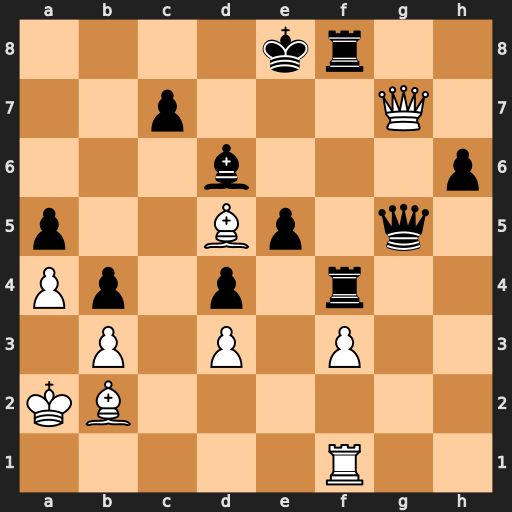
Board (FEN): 4kr2/2p3Q1/3b3p/p2Bp1q1/Pp1p1r2/1P1P1P2/KB6/5R2
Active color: w
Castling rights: -
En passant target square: -
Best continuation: Bc6+ Kd8 Qd7#